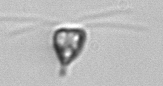
Label: Pyramimonas_longicauda